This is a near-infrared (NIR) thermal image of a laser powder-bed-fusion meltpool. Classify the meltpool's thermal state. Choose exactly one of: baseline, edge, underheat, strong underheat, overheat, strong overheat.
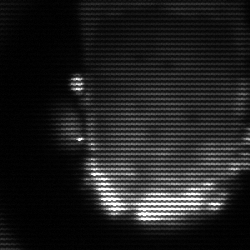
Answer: baseline